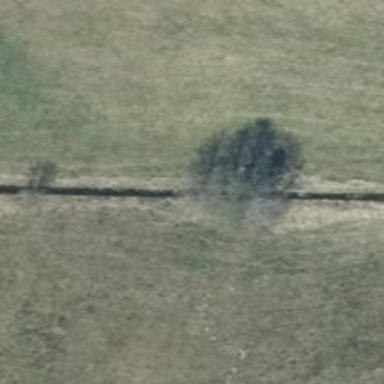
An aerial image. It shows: Row of deciduous broadleaved trees.